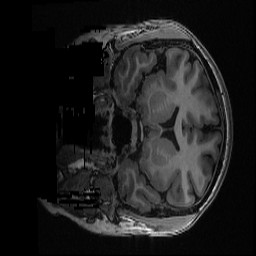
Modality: T1w
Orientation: coronal
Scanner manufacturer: ge
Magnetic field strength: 3 T
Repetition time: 0.008164 s
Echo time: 0.003184 s